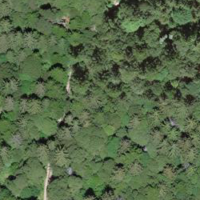
EUNIS habitat code: 44
Species observed at this site:
Neottia nidus-avis